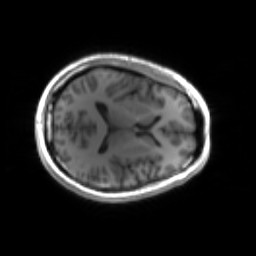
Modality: inplaneT1
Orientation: axial
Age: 30
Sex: male
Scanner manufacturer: siemens
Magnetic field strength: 3 T
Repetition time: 1.2 s
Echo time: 0.00251 s